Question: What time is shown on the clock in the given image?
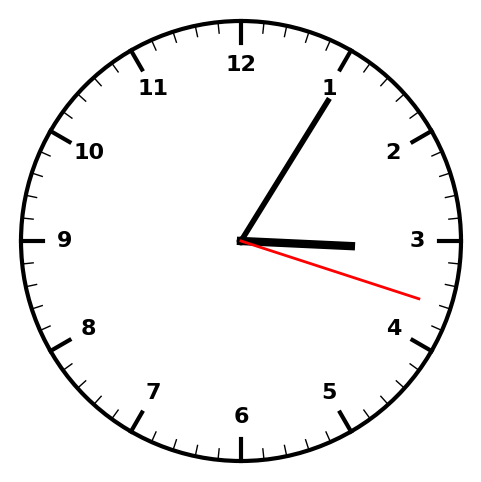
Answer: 03:05:18